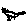
Label: cat